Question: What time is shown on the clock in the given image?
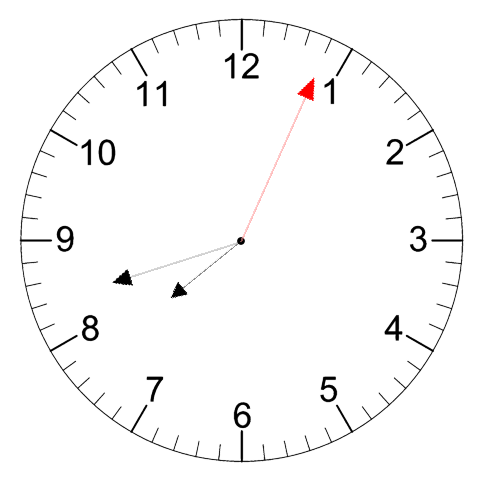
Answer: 07:42:04